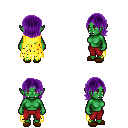
a pixel art fantasy rpg character, female body template, orc, green skin, yellow tattered cape, red pants, purple long bangs hairstyle, brown slippers, four views (front, back, left, right), 2x2 character sprite sheet, small pixel art, hard edges, no anti-aliasing